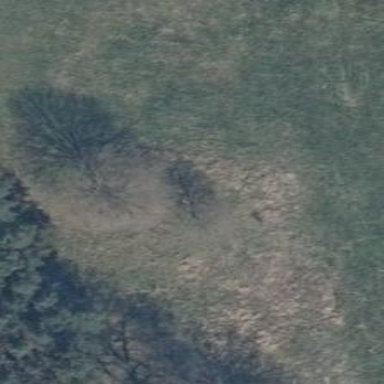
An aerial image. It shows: Open area covered with grass.